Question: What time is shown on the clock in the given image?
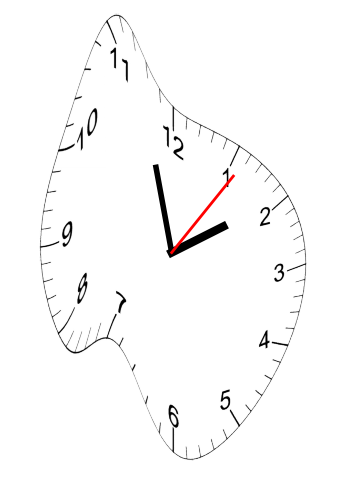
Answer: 01:57:06